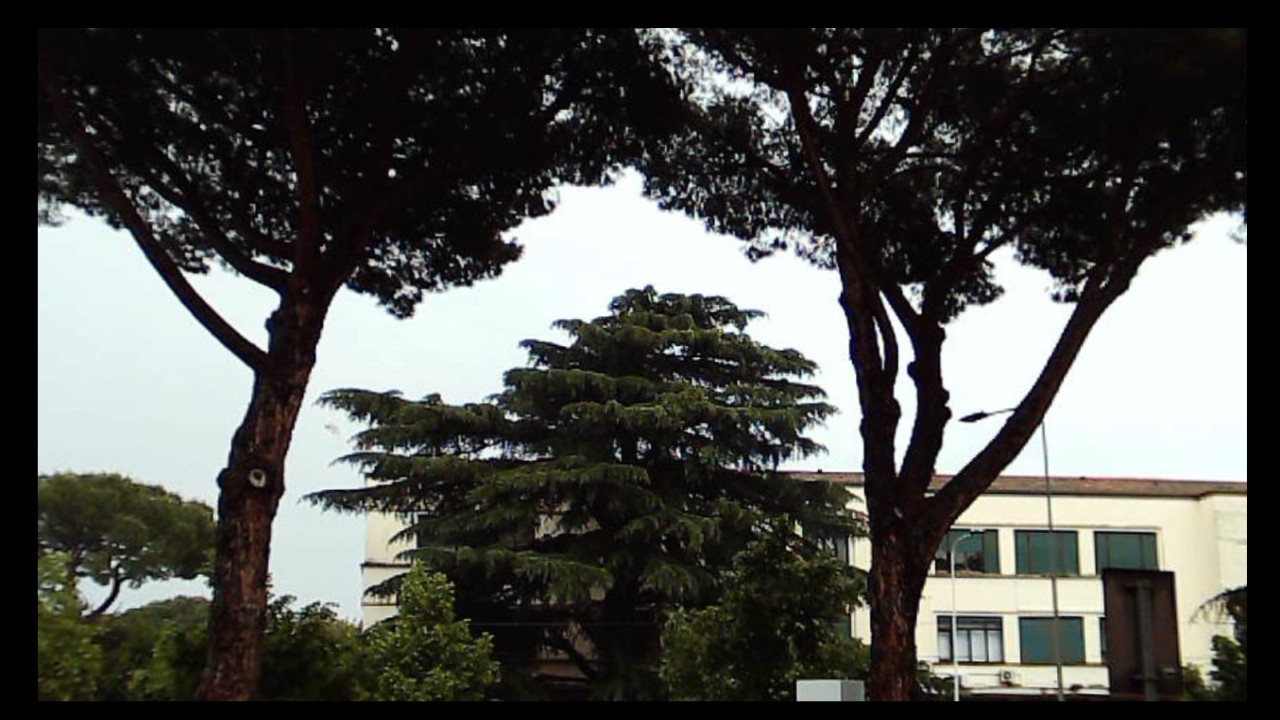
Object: DarwinFPV cineape20